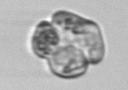
Label: Karenia